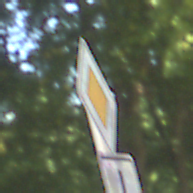
Verkehrszeichen: Vorfahrtsstrasse
Zusatzzeichen unten: VerlaufVorfahrtsstrasse8
Umgebung: Outdoor, RoadRail
Tageszeit: Midday
Wetter: Clear
Licht: Natural
Jahreszeit: NotSpecified
Kontrast: HighContrast